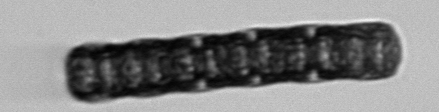
Label: Paralia_sulcata